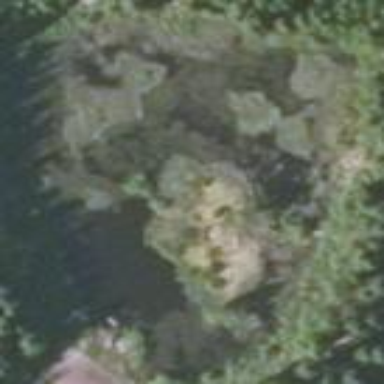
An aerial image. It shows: Pond with natural water.